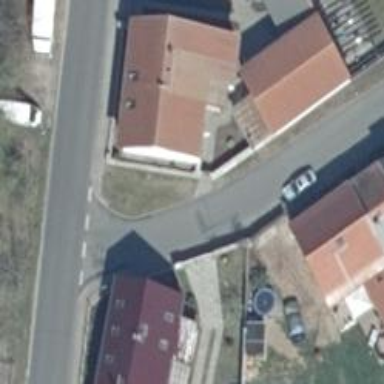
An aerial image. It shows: Residential road with no sidewalk.